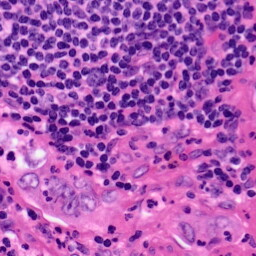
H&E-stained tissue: Pancreatic